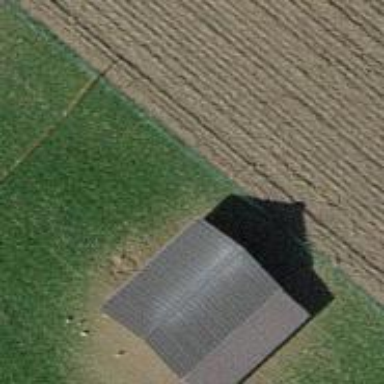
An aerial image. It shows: Shed.